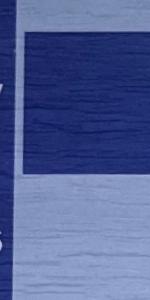
Label: Empty